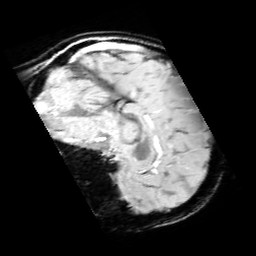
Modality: SWI
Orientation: sagittal
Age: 10
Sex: female
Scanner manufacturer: siemens
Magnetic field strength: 3 T
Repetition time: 0.027 s
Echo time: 0.02 s